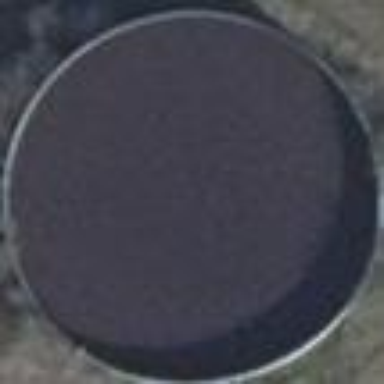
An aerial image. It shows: Storage tank with man-made structure.